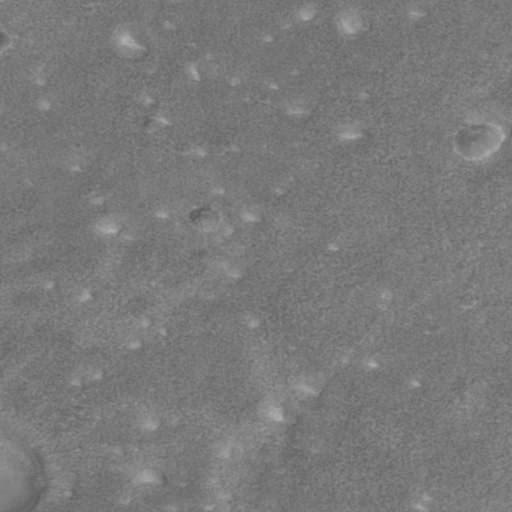
Classes present: Background, Cone